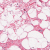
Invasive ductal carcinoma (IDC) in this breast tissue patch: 0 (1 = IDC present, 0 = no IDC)